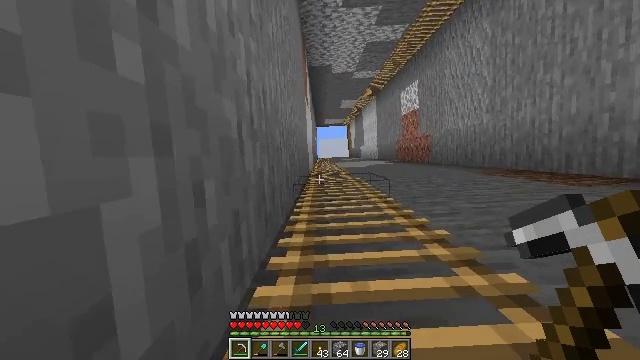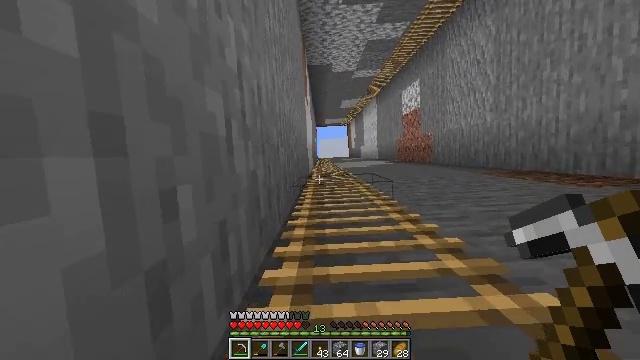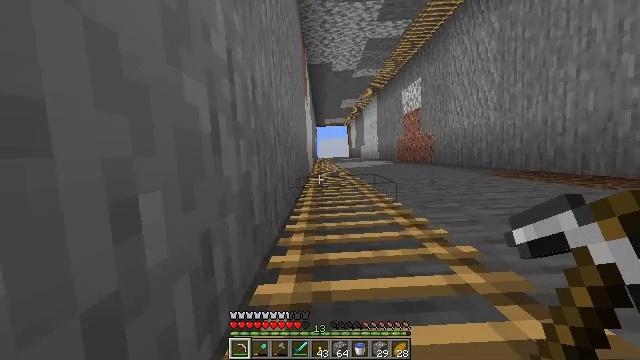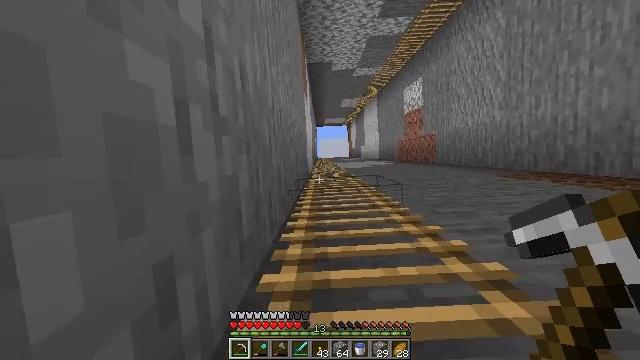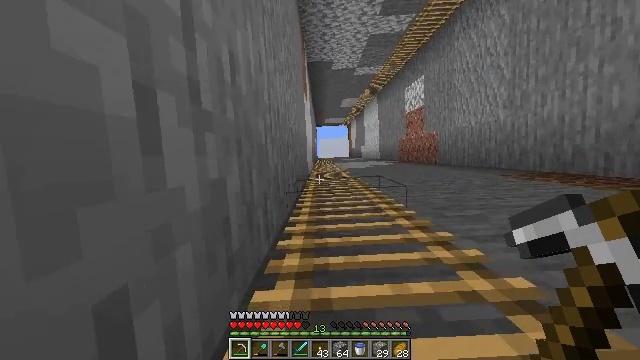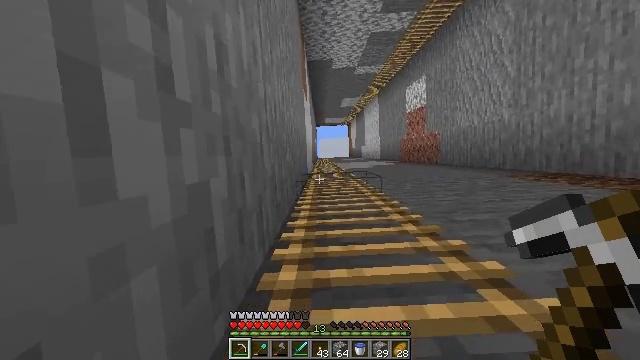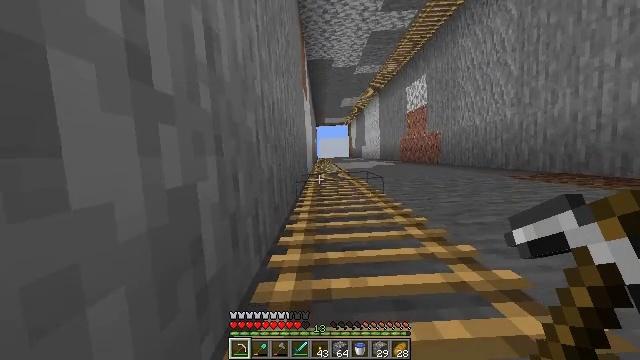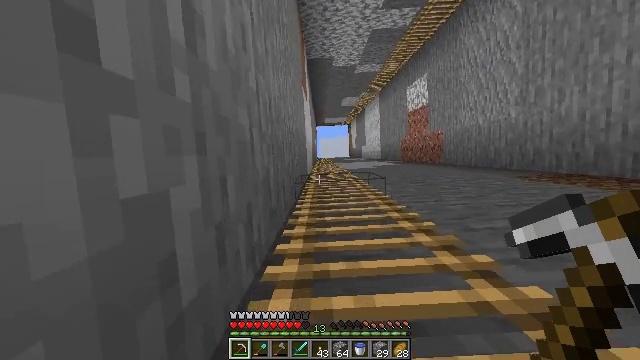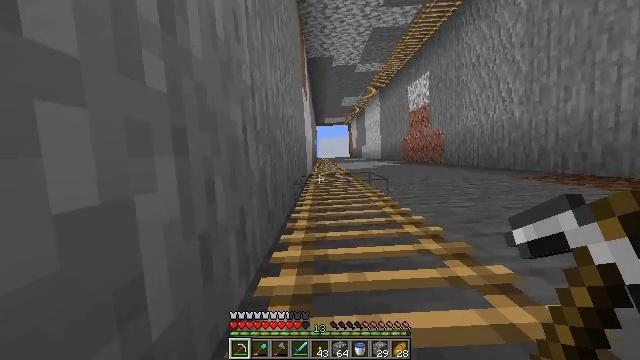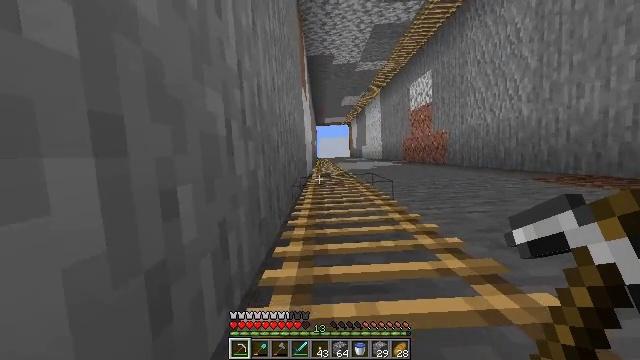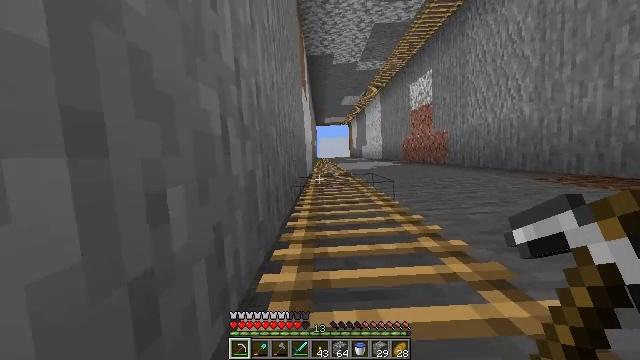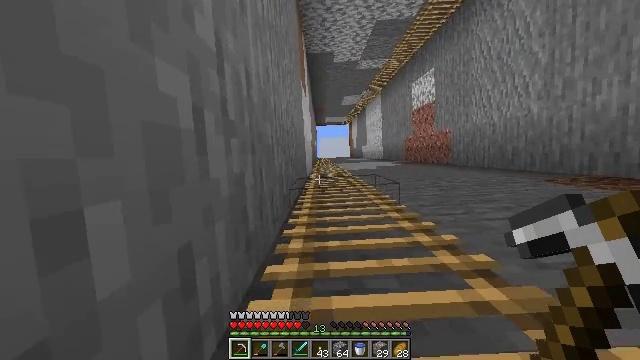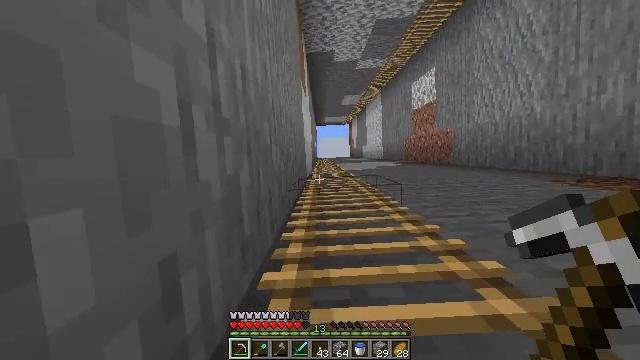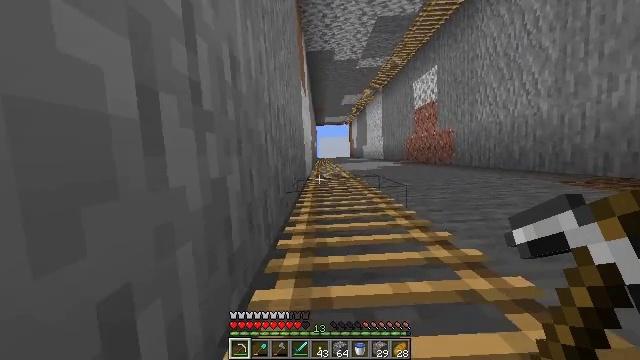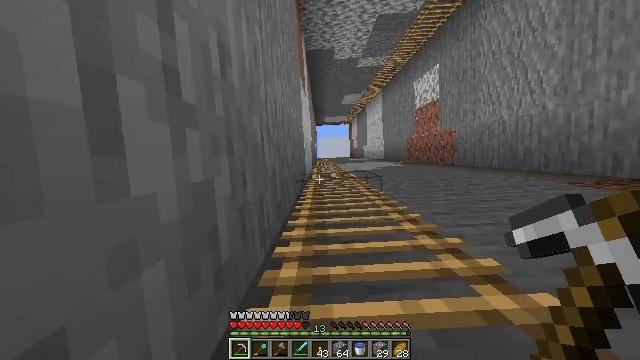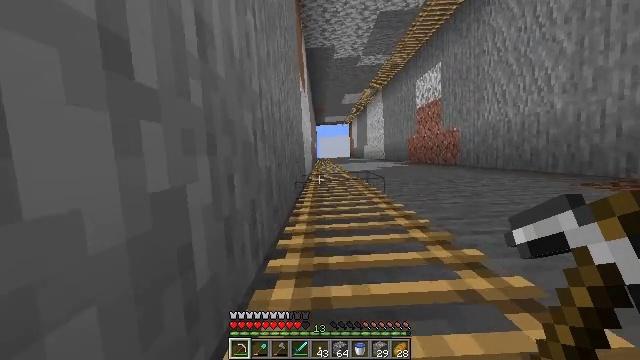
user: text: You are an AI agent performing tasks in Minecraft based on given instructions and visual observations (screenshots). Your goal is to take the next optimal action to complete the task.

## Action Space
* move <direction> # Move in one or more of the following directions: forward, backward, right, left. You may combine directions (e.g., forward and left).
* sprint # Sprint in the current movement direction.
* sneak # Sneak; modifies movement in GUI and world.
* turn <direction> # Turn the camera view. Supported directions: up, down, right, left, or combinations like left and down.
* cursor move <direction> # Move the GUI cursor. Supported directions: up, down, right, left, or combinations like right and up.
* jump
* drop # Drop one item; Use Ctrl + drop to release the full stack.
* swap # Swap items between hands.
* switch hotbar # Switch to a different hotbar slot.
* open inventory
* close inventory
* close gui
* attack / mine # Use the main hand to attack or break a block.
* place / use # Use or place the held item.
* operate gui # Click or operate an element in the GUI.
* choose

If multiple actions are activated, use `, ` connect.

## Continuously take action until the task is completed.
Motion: motion action
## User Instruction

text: Mine the fully grown carrots.
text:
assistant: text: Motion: move forward, jump
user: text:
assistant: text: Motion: move forward, jump
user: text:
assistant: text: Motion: move forward, jump
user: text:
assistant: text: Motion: move forward, jump
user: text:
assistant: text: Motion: move forward, jump
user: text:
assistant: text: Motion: move forward, jump
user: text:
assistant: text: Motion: move forward, jump
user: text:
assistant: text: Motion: move forward, jump
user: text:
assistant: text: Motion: move forward, jump
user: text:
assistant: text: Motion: move forward, jump
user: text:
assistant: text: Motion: move forward, jump
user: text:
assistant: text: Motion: move forward, jump
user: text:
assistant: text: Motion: move forward, jump
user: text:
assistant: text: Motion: move forward, jump
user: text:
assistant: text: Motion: move forward, jump
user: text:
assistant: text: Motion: move forward, jump
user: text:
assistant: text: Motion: move forward, jump
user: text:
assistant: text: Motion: move forward, jump
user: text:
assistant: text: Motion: move forward, jump
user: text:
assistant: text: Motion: move forward, jump
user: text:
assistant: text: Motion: move forward, jump
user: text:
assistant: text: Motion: move forward, jump
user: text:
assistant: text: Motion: move forward, jump
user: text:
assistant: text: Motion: move forward, jump
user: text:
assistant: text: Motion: move forward, jump
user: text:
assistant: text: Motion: move forward, jump
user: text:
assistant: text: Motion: move forward, jump
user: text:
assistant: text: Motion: move forward, jump
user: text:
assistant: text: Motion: move forward, jump
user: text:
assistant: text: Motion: move forward, jump